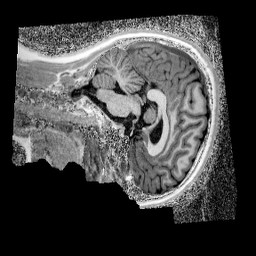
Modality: UNIT1_denoised
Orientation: sagittal
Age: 14
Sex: female
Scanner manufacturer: siemens
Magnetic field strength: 3 T
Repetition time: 4 s
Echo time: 0.00299 s